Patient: sex F, age 53
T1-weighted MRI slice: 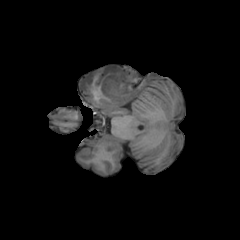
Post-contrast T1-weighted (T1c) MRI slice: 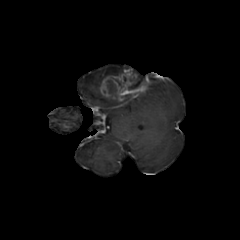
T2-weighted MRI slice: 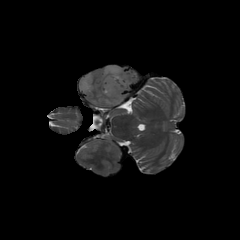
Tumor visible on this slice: yes
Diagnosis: Glioblastoma, IDH-wildtype
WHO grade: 4